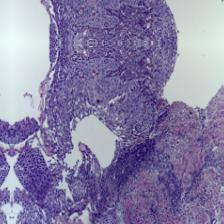
Diagnosis: OSCC